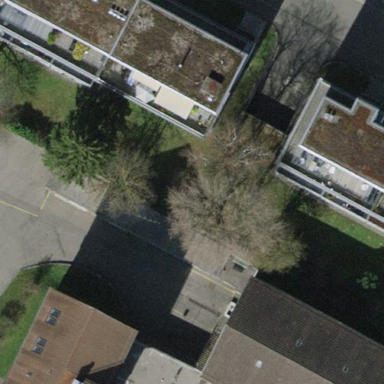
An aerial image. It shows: Group of garages.